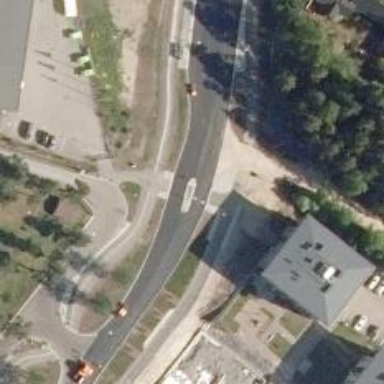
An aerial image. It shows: Uncontrolled crossing with pedestrian island.